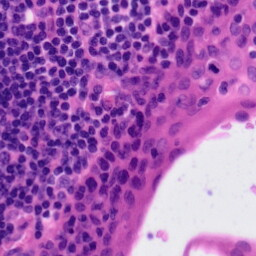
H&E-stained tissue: Tonsil